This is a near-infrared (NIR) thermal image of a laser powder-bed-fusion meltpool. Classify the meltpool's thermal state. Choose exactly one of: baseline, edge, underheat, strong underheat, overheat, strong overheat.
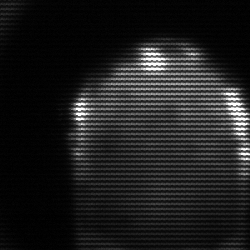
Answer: edge